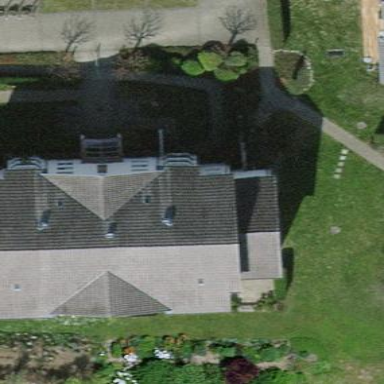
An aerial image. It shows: Building with gabled roof.